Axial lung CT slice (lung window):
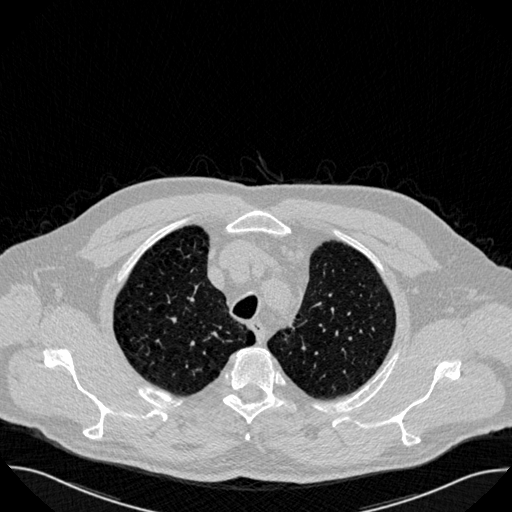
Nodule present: no